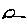
Label: bird